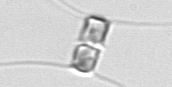
Label: Chaetoceros_similis